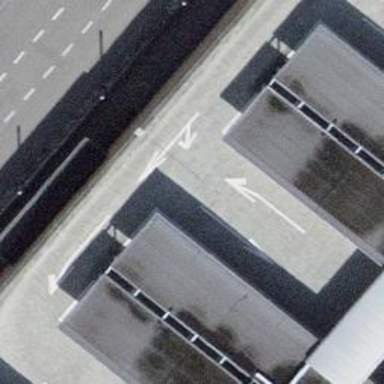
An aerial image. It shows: Concrete parking aisle designated as service road.